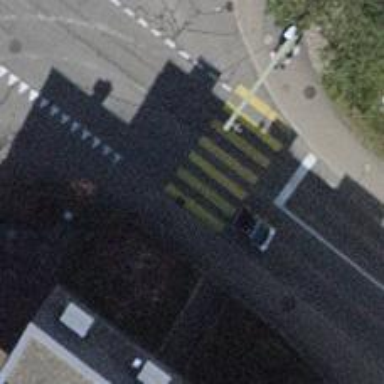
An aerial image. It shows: Crossing with traffic signals.